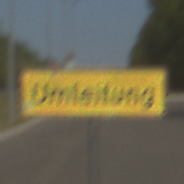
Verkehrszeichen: Umleitungsankuendigung
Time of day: MorningAfternoon
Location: Outdoor (Suburban)
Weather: Clear
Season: NotSpecified
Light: Natural